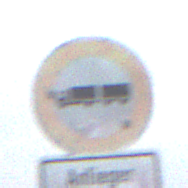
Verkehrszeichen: VerbotLastkraftwagenMitAnhaenger
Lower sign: PersonengruppenFrei2
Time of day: Midday
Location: Outdoor (Nature)
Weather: PartlyCloudy
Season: NotSpecified
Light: Natural